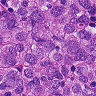
Metastatic tissue present: yes